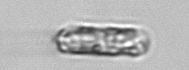
Label: Dactyliosolen_fragilissimus